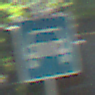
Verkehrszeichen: Kraftfahrstrasse
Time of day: Midday
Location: Outdoor (Suburban)
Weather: Clear
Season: NotSpecified
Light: Natural